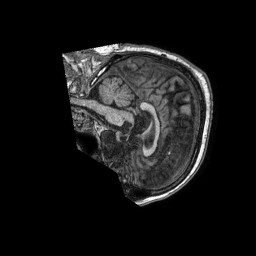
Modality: T1w
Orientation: sagittal
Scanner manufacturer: philips
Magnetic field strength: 1.5 T
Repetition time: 0.007015 s
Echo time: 0.00317 s